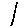
Label: line